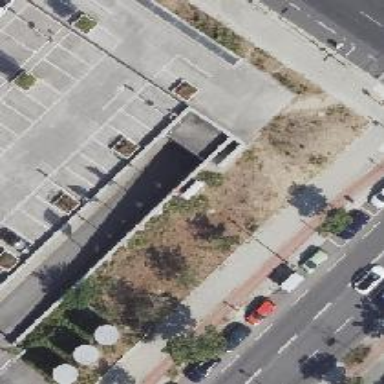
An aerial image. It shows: Parking entrance.